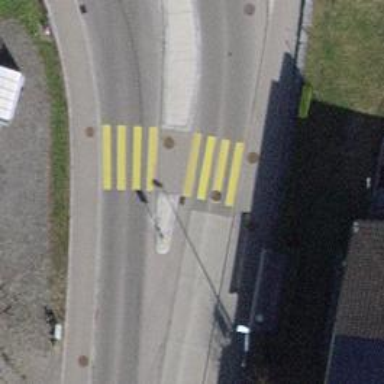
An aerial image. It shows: Kerb barrier.